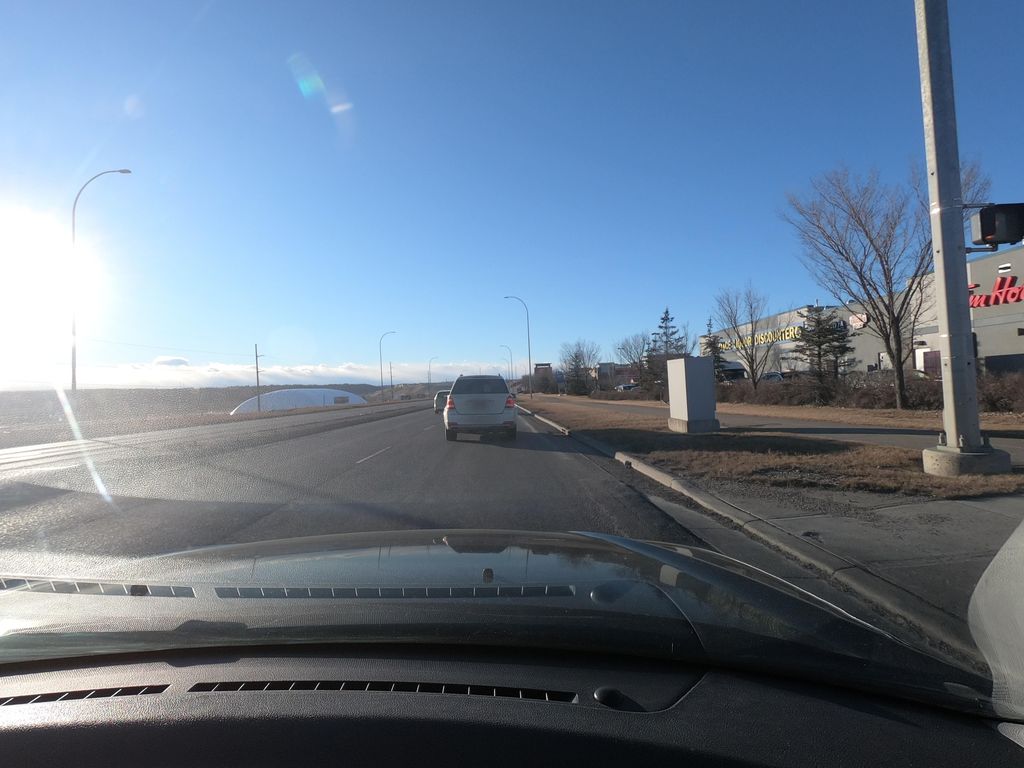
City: calgary